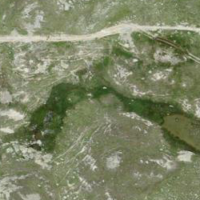
EUNIS habitat code: 31
Species observed at this site:
Eriophorum scheuchzeri